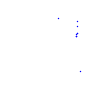
Particle: kaon